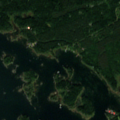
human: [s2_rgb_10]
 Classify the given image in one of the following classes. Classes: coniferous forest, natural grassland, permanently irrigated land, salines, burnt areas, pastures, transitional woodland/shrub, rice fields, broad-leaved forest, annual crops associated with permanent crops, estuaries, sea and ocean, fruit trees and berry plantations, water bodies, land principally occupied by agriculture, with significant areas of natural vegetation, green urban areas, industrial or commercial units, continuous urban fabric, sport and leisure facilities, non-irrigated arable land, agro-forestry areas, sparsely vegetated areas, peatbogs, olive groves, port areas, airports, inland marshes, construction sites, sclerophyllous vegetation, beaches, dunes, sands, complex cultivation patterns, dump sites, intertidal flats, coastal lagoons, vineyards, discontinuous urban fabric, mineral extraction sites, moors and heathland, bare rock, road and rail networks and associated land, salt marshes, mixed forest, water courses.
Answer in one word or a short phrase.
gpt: coniferous forest, mixed forest, sea and ocean